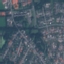
Land use / land cover class: Residential